Interaction volume radius: 5 \u00c5
Interaction volume height: 45 \u00c5
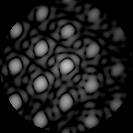
Disorder parameter: 0.1128